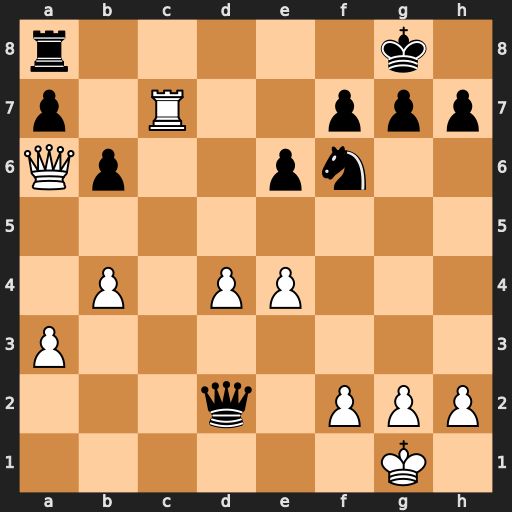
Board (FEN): r5k1/p1R2ppp/Qp2pn2/8/1P1PP3/P7/3q1PPP/6K1
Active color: w
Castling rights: -
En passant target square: -
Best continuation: Rc8+ Ne8 Rxa8